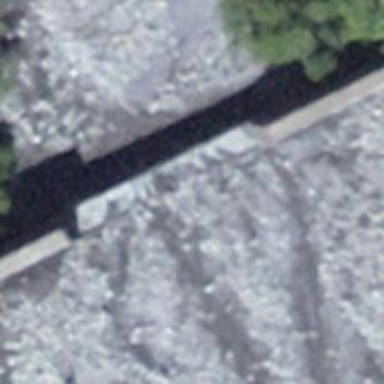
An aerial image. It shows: Check dam at location with retaining wall.